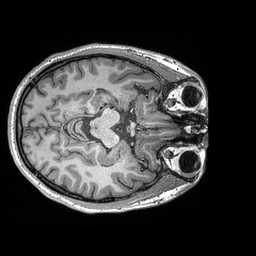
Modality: T1w
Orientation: axial
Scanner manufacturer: siemens
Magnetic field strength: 3 T
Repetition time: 2.3 s
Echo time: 0.00298 s